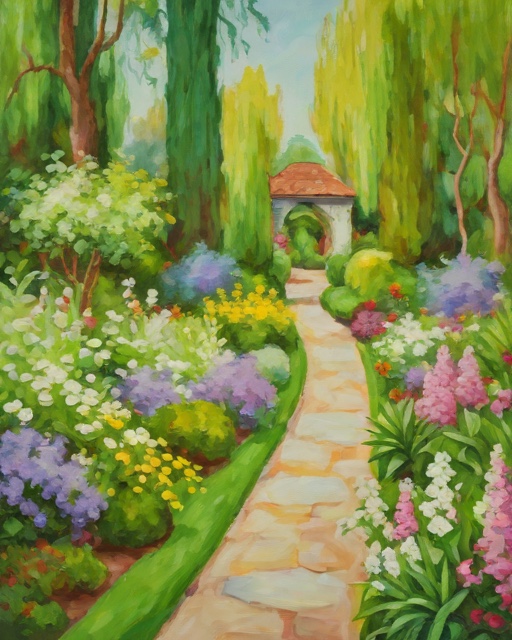
Category: Thank You